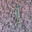
Label: 1